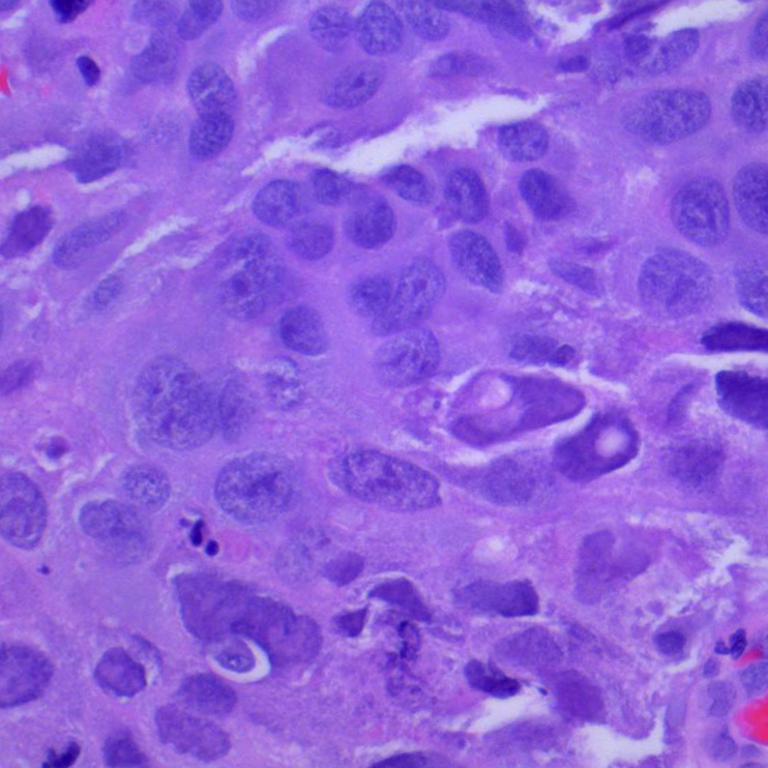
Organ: lung
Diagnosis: squamous carcinomas